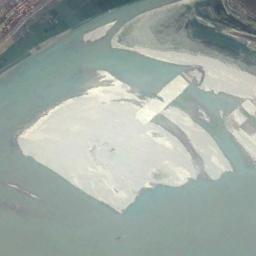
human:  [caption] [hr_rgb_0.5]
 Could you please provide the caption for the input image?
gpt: The island without vegetation is surrounded by green waters .

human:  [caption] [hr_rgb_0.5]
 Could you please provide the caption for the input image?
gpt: The land on the island is rough .

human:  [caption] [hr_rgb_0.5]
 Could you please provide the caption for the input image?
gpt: A large white island in the green river, Green farmland next to the river .

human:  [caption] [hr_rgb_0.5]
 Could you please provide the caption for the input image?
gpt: The island is cool like a girl in a skirt .

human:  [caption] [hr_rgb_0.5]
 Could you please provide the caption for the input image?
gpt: The white island is surrounded by green water .